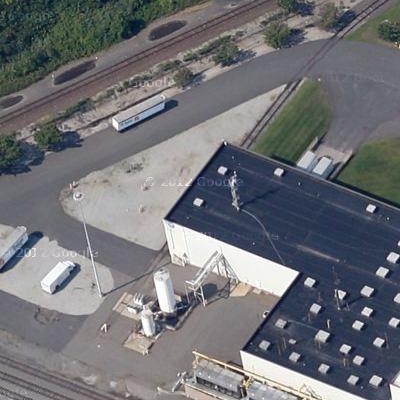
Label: cIndustry